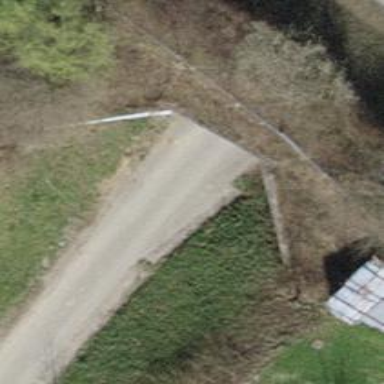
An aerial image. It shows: Unclassified road with cobblestone surface that goes through tunnel.